Aerial crown-view tile of a tropical tree (Barro Colorado Island, Panama), acquired 20240611:
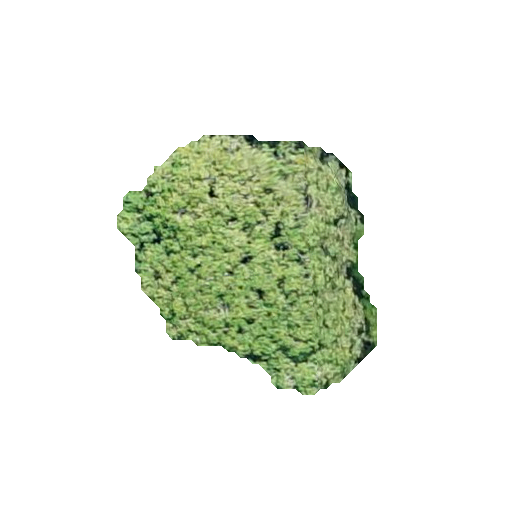
Species: Protium stevensonii
GBIF accepted scientific name: Tetragastris panamensis
Crown area: 74.253 m²